You are looking at the envelope spectrum of a bearing's vibration signal. The marked vertical lines are the theoretical fault frequencies for the outer race, inner race, rolling elements, and cage. Based on the visible evidence, which condition applies: normal, inner_race, outer_race, ball?
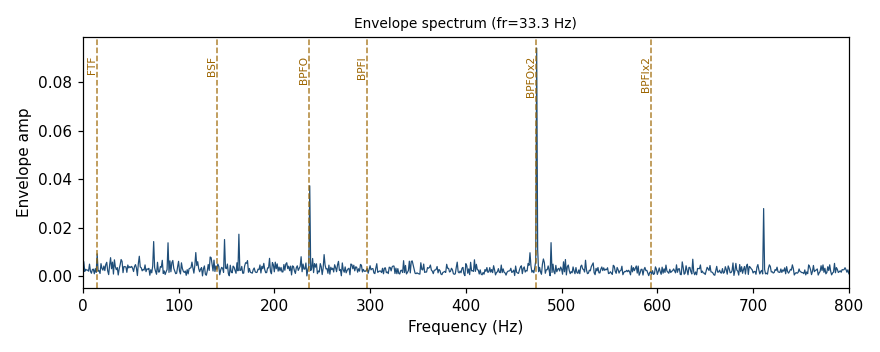
Answer: outer_race